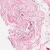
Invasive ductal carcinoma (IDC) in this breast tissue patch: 0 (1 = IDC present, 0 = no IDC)